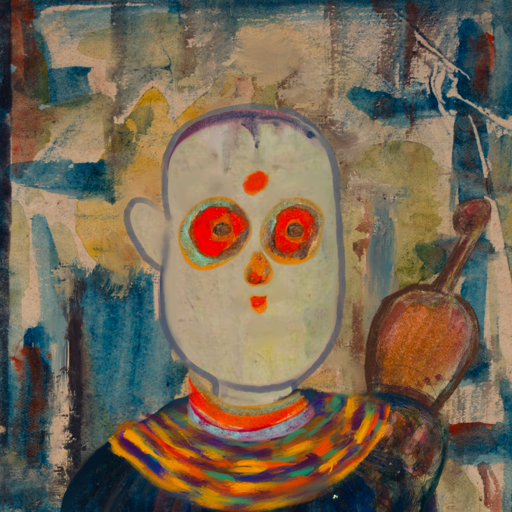
Background: Orphan, Head And Neck Front: Hill_Girl, Face Front: Sisters, Bust: Pipe, Hair Front: Blank, Head Accessory: Blank, Second Necklace: An_Impression_2, Necklace: Sisters, Baby: Blank